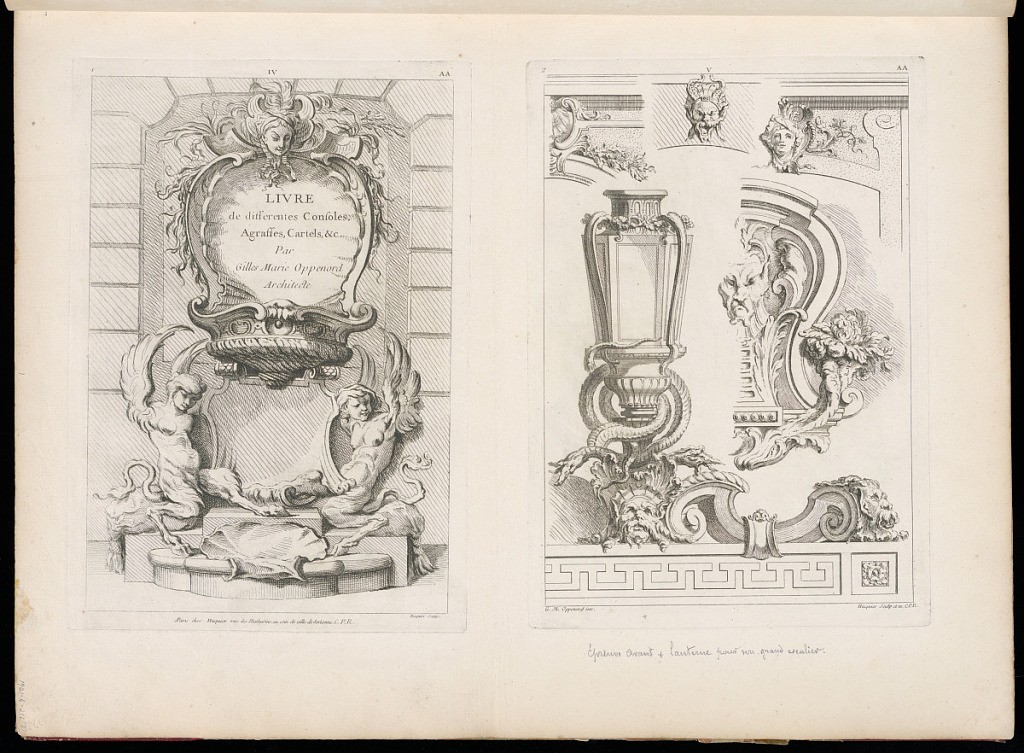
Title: Title Page
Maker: Gilles-Marie Oppenord, French, 1672–1742
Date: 1749-1761
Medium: Etching and engraving on laid paper
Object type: Bound print
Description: Page with two plates printed next to one another. The left plate is a title page, with the text inscribed within a fountain, which is surrounded by grotesque figures with wings, goat legs, and lion tails. The plate at right offers designs for arch ornaments featuring mascarons, flowers, garlands, and scrolls.  Both plates are signed and numbered.